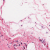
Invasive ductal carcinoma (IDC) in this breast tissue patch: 0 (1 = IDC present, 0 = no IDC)